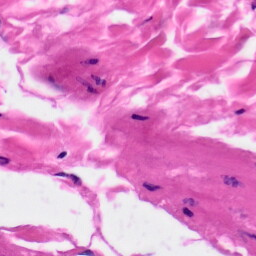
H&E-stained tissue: Skin